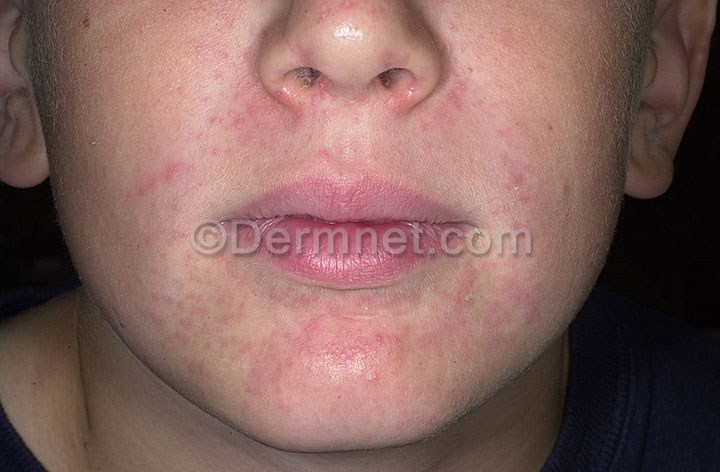
Disease: Acne and Rosacea Photos